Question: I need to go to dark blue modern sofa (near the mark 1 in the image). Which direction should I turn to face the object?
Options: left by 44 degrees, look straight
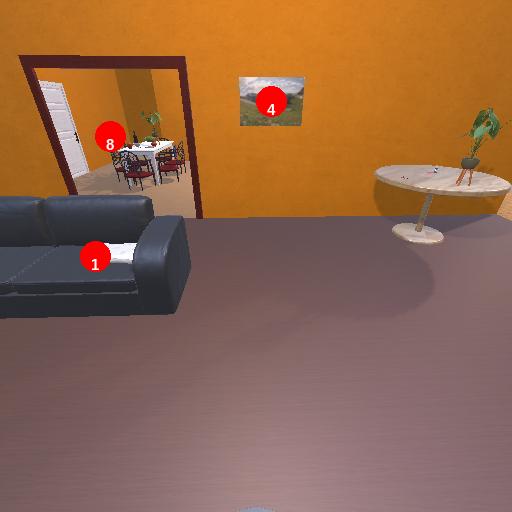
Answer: left by 44 degrees